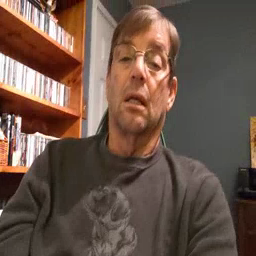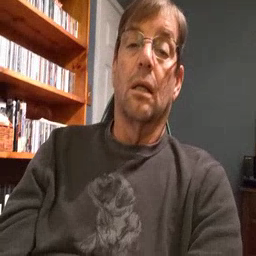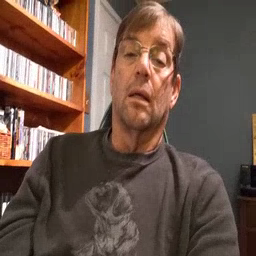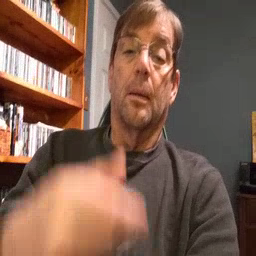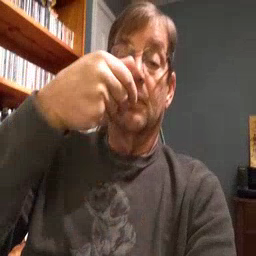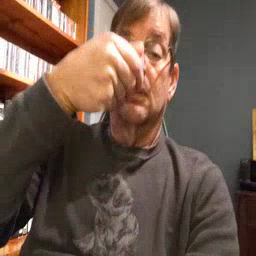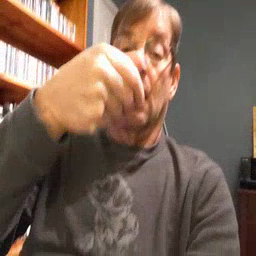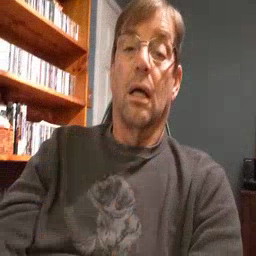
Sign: pizza